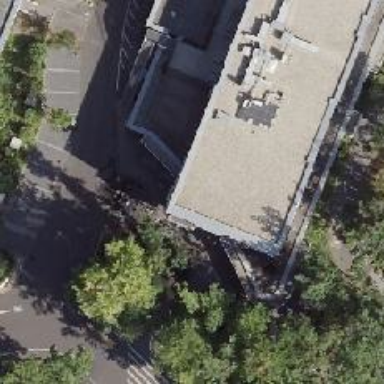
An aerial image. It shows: Cafe.